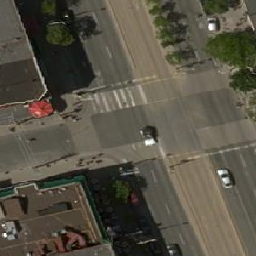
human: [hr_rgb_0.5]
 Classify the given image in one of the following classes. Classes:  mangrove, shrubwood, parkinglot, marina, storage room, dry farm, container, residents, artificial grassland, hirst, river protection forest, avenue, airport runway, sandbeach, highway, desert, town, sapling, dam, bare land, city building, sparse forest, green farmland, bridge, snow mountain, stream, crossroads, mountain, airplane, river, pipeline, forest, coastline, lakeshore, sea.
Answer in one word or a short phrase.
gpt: crossroads